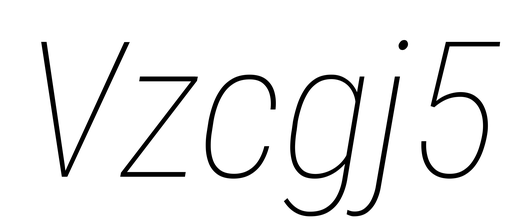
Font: Roboto-Italic_Condensed_Thin_Italic